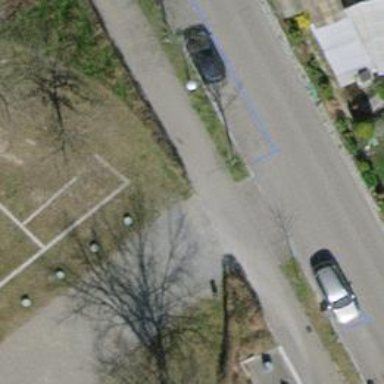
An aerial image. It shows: Footway with fine gravel surface.